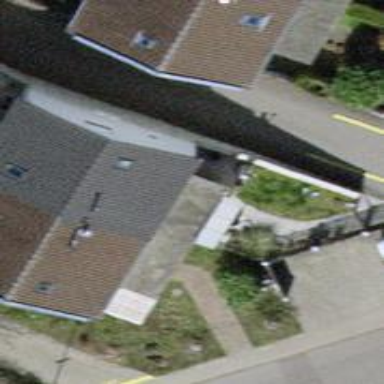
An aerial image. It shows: Gabled house with the roof oriented across.